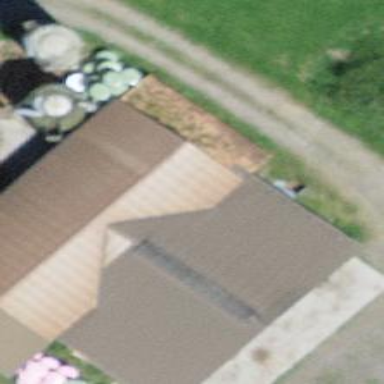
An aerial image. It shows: Barn.